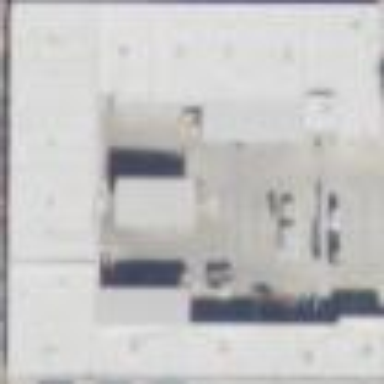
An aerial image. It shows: Warehouse building.